Question: I am trying to get a line break in xamarin. I want the line break between the description and the new text which starts at "Date created:"

Below is what the current code looks like;
This is the code in xaml
'''
<ListView ItemsSource="{Binding Expenses}" HasUnevenRows="True"
SeparatorColor="Gray" ItemSelected="OnExpenseSelected">
<ListView.ItemTemplate>
<DataTemplate>
<ImageCell ImageSource="{Binding ExpenseImage}"
Text="{Binding FullName}"
Detail="{Binding MoreDetail}"
DetailColor="Black"
TextColor="Blue">
<ImageCell.ContextActions>
<MenuItem Text="Delete Expense"
IsDestructive="true"
Command="{Binding Source={x:Reference mainPage}, Path=ViewModel.DeleteExpenseCommand}"
CommandParameter="{Binding .}"
/>
</ImageCell.ContextActions>
</ImageCell>
</DataTemplate>
</ListView.ItemTemplate>
</ListView>
'''
And this is the code I currently have in c#
'''
public string MoreDetail
{
get { return string.Format("{0}" + "
" + "Date Created: {1}", Summary, TodaysDate); }
}
'''
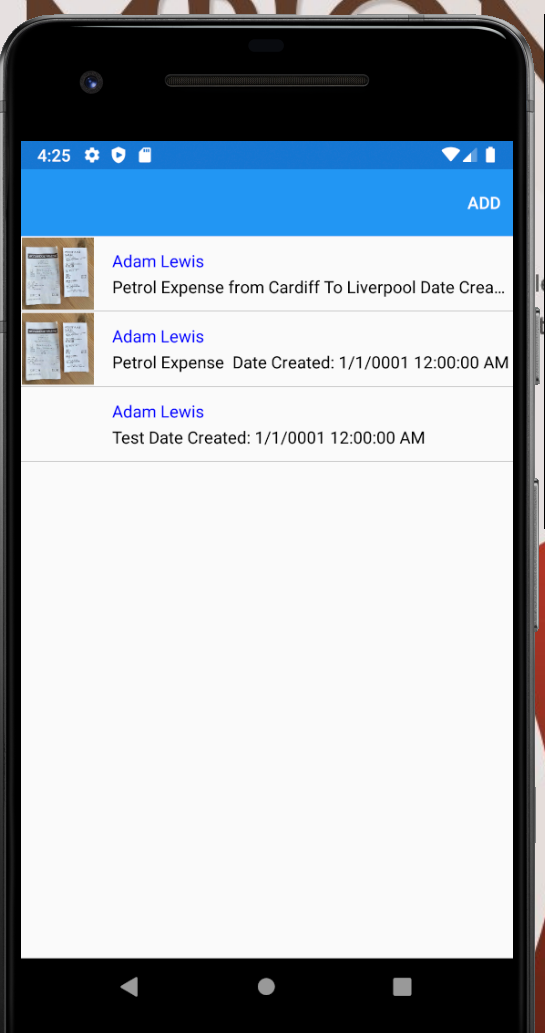
Answer: It seems 'Detail' propery does not support multiple lines of text of 'ImageCell' (include 'TextCell').
So you could use a grid to achieve the effect:
'''
<ListView.ItemTemplate>
<DataTemplate>
<ViewCell>
<ViewCell.View>
<Grid>
<Grid.RowDefinitions>
<RowDefinition Height="Auto"/>
<RowDefinition Height="Auto"/>
</Grid.RowDefinitions>
<Grid.ColumnDefinitions>
<ColumnDefinition Width="*"/>
<ColumnDefinition Width="4*"/>
</Grid.ColumnDefinitions>
<Image Source="{Binding ExpenseImage}" Grid.Row="0" Grid.Column="0" Grid.RowSpan="2"/>
<Label Text="{Binding FullName}" TextColor="Blue" Grid.Row="0" Grid.Column="1"/>
<Label Text="{Binding MoreDetail}" TextColor="Black" Grid.Row="1" Grid.Column="1"/>
</Grid>
</ViewCell.View>
<ViewCell.ContextActions>
<MenuItem Text="Delete Expense"
IsDestructive="true"
Command="{Binding Source={x:Reference mainPage}, Path=ViewModel.DeleteExpenseCommand}"
CommandParameter="{Binding .}"
/>
</ViewCell.ContextActions>
</ViewCell>
</DataTemplate>
</ListView.ItemTemplate>
'''